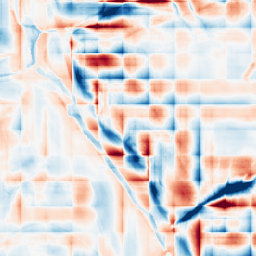
Category: wavelet
Decomposition family: wavelet_dwt
Decomposition parameters: wavelet: db2
level: 5
Upsampling method: edge_directed
Upsampling parameters: scale: 4
Upsampling scale: 4